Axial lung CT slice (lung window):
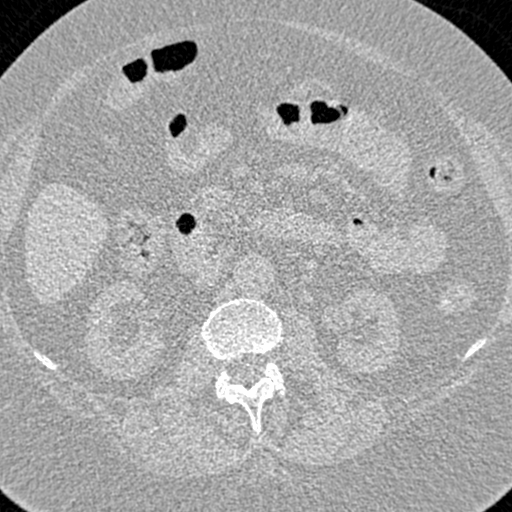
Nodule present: no